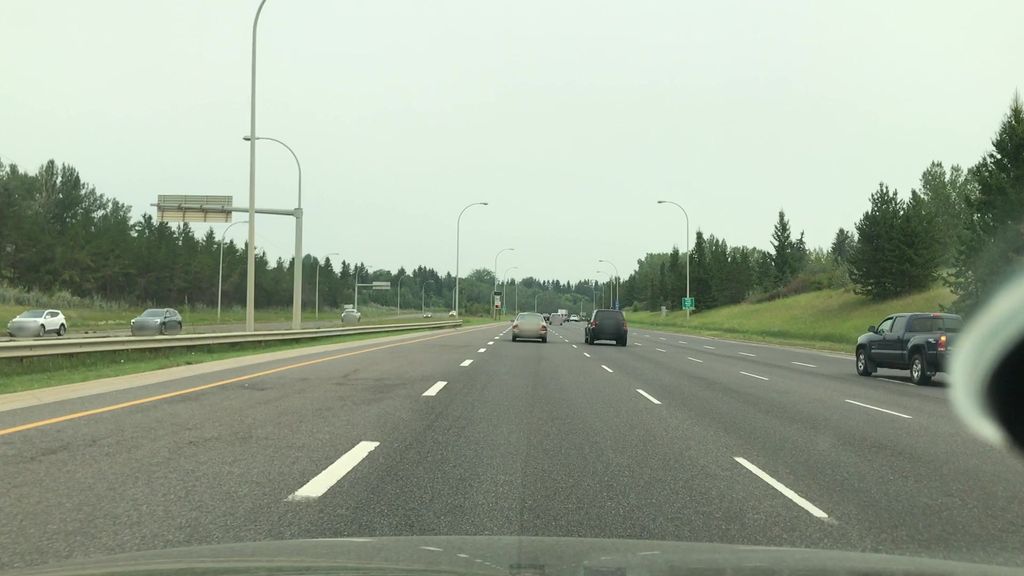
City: edmonton